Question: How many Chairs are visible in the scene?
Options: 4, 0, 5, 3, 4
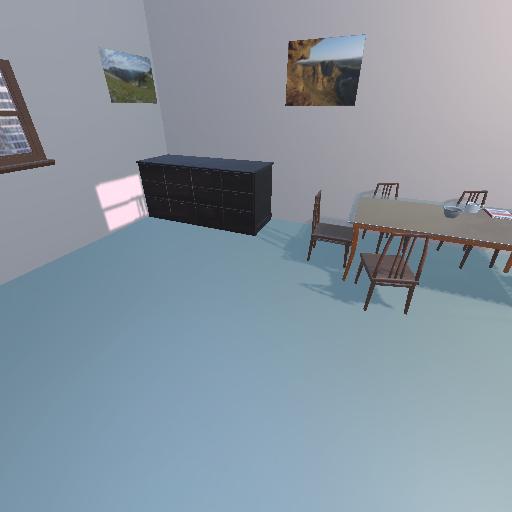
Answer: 4